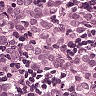
Metastatic tissue present: yes